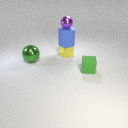
small yellow metal cube behind large green metal sphere